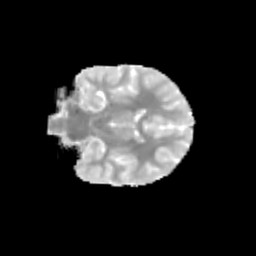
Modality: MD
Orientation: coronal
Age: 12
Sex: female
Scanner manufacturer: siemens
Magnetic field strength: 3 T
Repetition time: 3.8 s
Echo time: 0.07 s